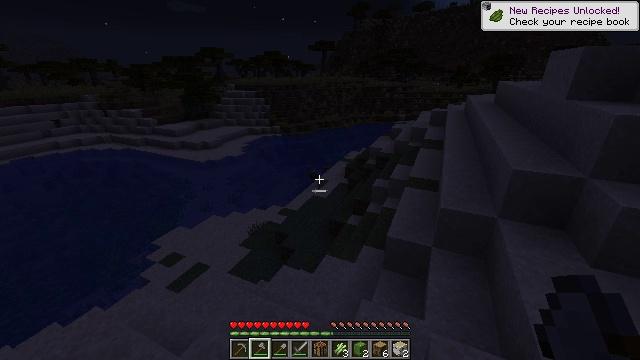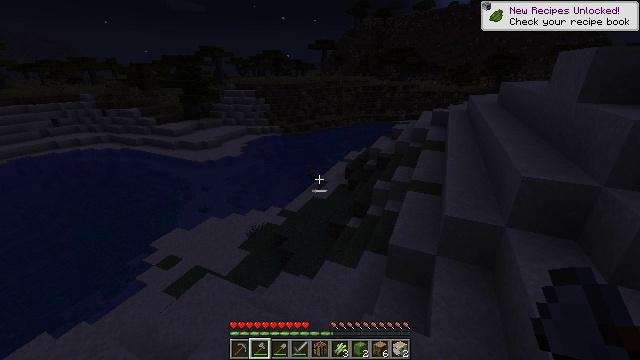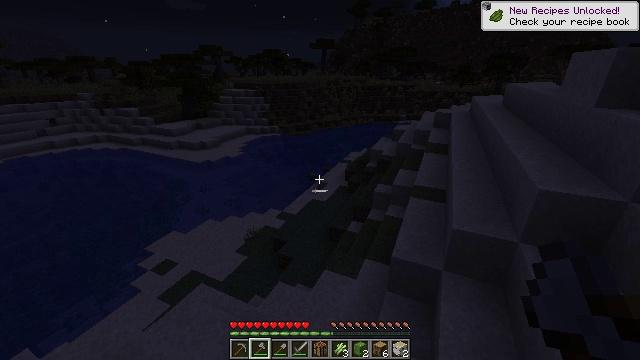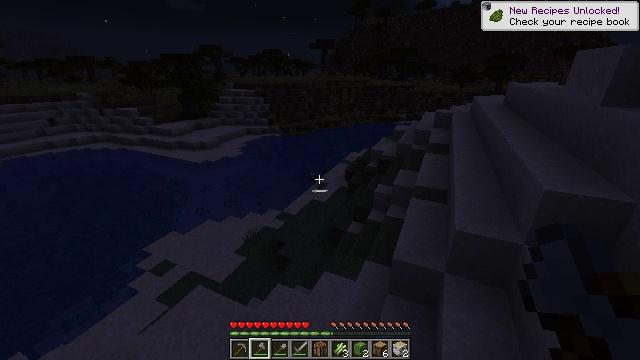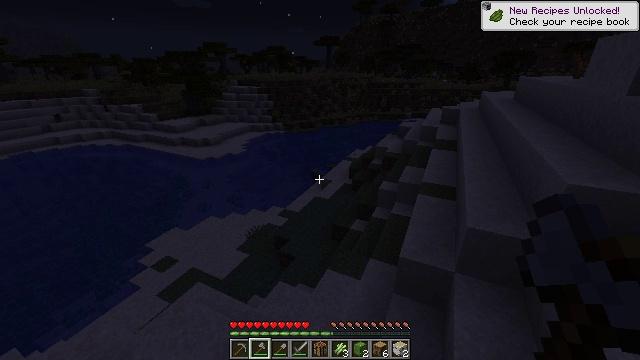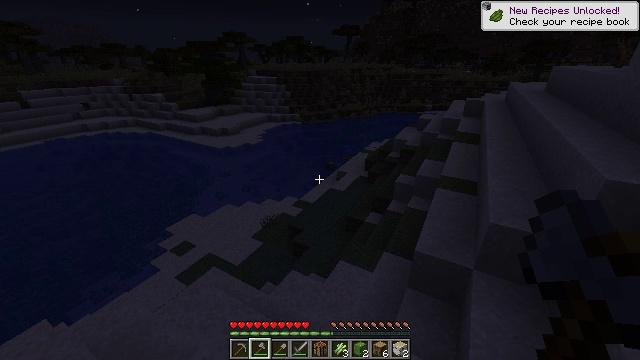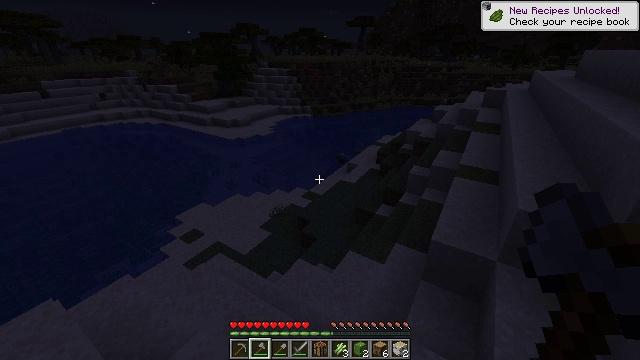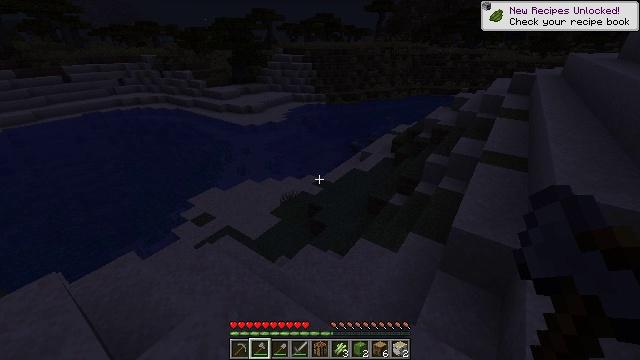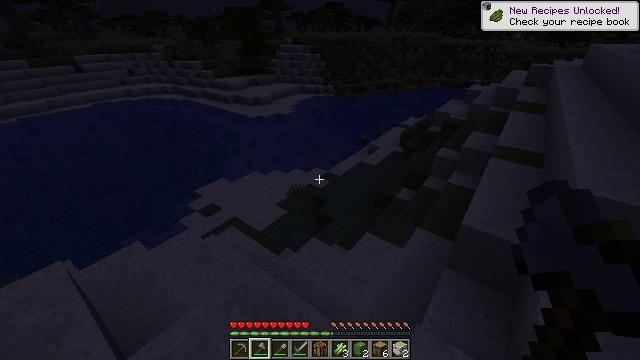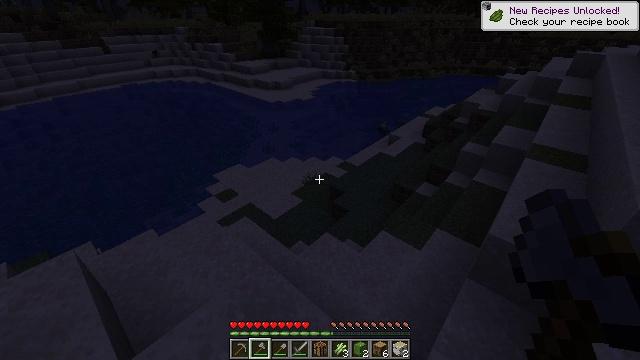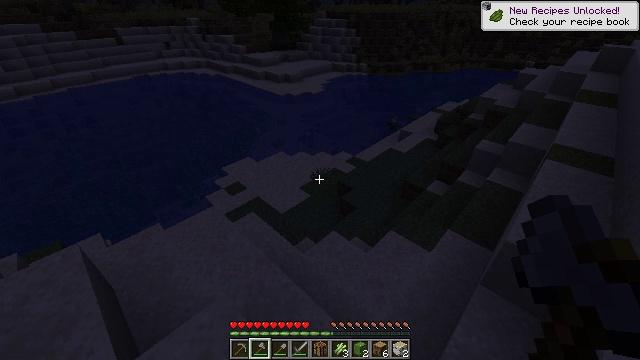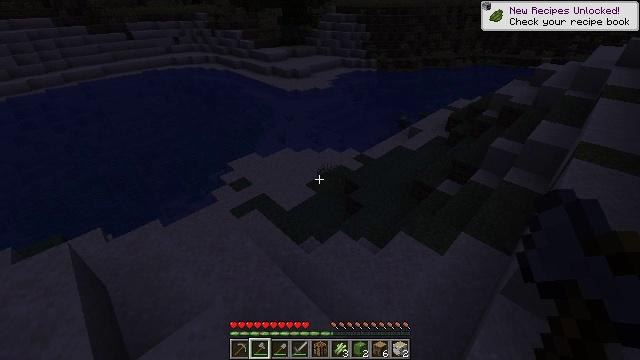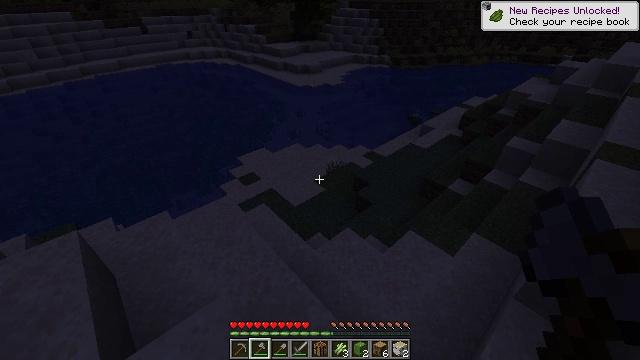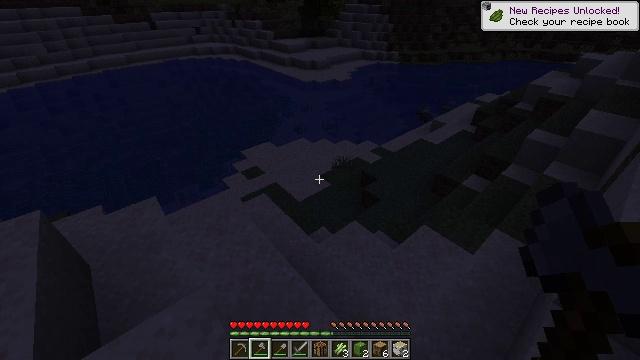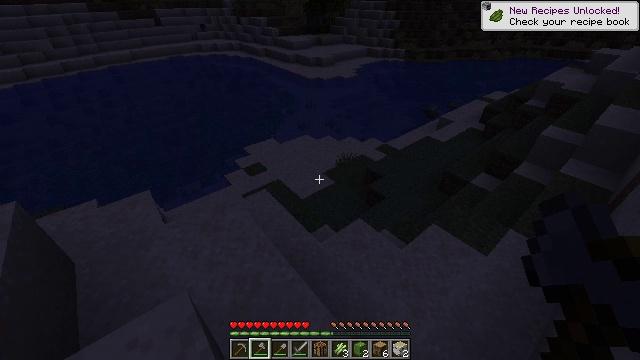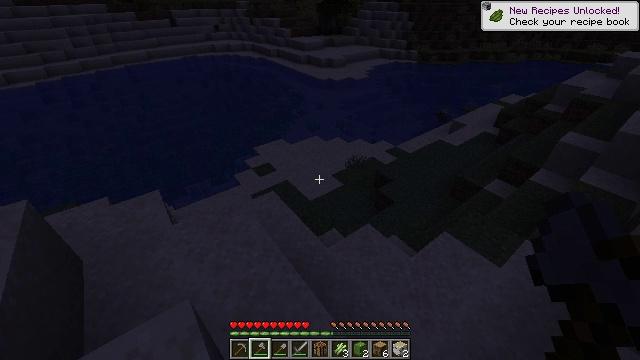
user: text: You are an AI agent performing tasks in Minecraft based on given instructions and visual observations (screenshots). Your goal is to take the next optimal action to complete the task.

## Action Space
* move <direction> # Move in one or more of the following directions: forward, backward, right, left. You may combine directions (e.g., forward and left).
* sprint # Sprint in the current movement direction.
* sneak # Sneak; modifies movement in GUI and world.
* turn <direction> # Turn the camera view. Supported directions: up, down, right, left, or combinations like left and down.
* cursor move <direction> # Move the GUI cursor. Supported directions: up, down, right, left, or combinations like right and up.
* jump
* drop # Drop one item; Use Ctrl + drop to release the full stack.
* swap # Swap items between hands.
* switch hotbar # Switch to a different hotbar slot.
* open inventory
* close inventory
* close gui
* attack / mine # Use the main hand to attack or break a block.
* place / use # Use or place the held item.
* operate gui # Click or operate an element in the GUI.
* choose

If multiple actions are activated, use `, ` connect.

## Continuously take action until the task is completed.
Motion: motion action
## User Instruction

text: Collect sand to make glass.
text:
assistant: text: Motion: move forward
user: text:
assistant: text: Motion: move forward
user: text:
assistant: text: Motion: move forward
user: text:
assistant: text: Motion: move forward
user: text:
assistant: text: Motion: move forward, turn left and down
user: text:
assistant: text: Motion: move forward, turn left and down
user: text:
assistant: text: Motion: move forward, turn left and down
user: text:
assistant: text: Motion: move forward, turn left and down
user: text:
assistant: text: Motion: move forward, turn left and down
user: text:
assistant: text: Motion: move forward, turn left and down
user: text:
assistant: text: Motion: move forward, turn left
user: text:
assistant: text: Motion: move forward, turn left
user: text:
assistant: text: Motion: move forward, turn left
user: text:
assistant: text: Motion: move forward, turn left
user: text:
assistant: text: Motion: move forward, turn left
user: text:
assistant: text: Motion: move forward, turn left
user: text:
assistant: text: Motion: move forward, turn left
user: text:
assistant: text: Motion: move forward, turn left
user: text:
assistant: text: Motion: move forward, turn left
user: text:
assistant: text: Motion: move forward, turn left
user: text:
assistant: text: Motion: move forward, turn left
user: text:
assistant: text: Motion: move forward, turn left
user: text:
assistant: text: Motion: move forward, turn left
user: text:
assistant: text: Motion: move forward, turn left
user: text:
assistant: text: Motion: move forward, turn left
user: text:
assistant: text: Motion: move forward, turn left
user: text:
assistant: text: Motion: move forward, turn left
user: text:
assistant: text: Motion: move forward, turn left
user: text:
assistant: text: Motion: move forward
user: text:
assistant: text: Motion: move forward